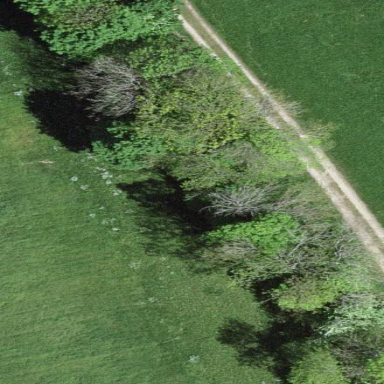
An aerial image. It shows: Forest area.